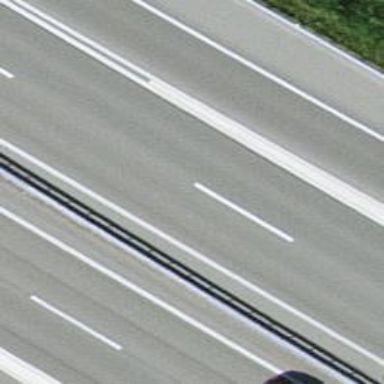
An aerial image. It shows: Asphalt motorway link.